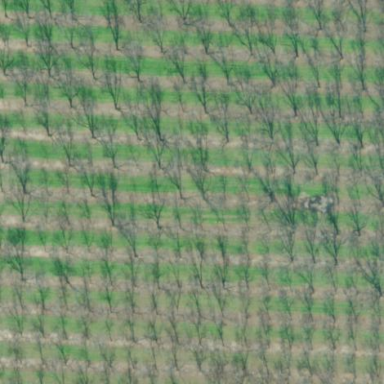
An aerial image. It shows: Orchard.